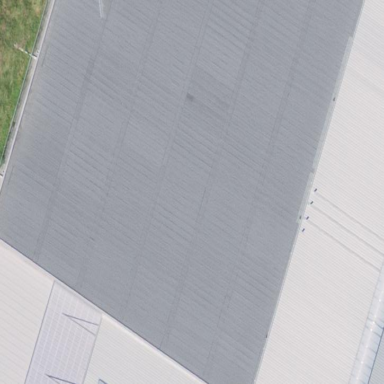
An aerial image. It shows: Industrial building.